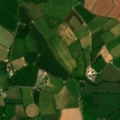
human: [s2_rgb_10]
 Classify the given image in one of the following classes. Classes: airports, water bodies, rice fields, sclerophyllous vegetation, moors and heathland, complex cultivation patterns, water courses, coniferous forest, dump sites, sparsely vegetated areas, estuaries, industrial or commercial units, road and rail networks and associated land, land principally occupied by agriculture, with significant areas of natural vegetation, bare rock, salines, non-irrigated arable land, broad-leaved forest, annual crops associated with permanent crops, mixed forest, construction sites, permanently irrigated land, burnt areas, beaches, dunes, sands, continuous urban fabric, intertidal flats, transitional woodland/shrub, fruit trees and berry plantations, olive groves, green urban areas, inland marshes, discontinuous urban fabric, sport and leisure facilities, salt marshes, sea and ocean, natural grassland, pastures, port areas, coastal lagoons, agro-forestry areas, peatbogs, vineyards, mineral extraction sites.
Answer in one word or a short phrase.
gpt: non-irrigated arable land, pastures